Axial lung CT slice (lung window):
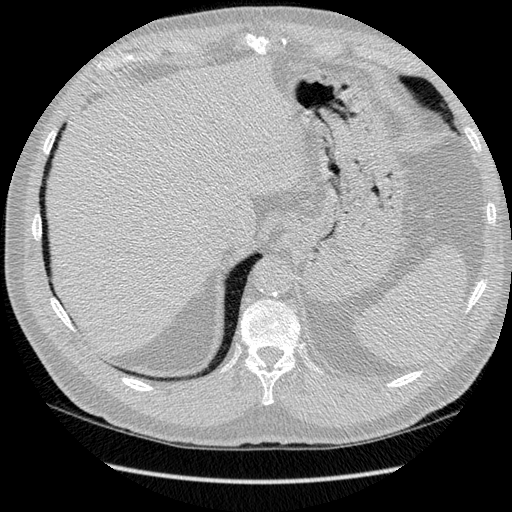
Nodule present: no